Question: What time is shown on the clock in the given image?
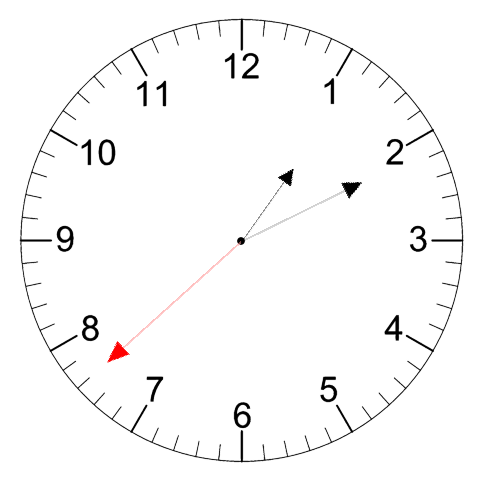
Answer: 01:10:38